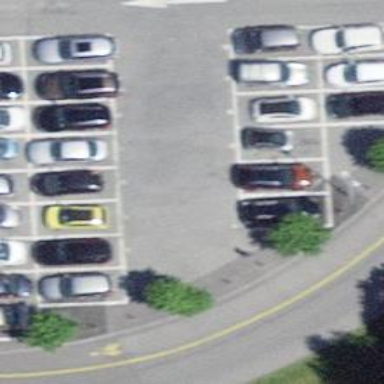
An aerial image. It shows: Parking aisle designated as service road.